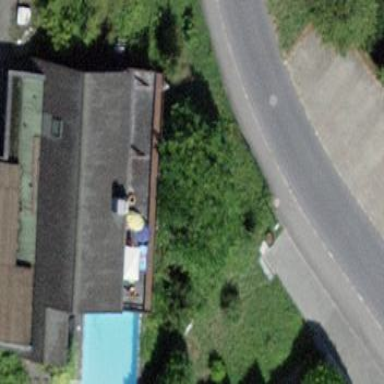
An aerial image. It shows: Simple and straightforward house.